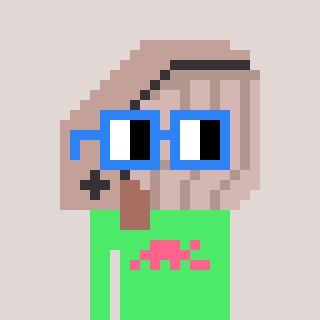
a pixel art character with square blue glasses, a whale-shaped head and a teal-colored body on a warm background